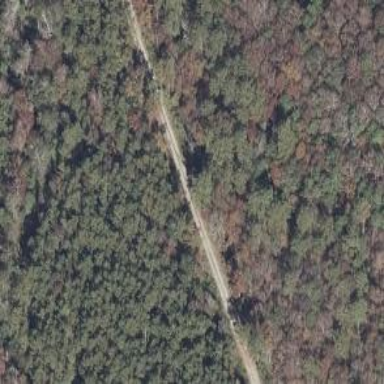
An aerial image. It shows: Abandoned railway on embankment.